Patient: sex F, age 56
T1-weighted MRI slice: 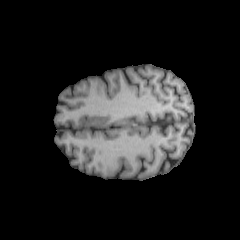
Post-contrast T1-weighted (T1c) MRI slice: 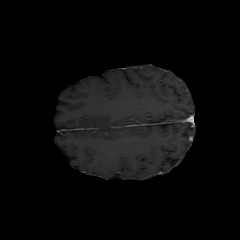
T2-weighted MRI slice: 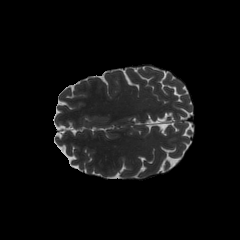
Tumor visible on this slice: no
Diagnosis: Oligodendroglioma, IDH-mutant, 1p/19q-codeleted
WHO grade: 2